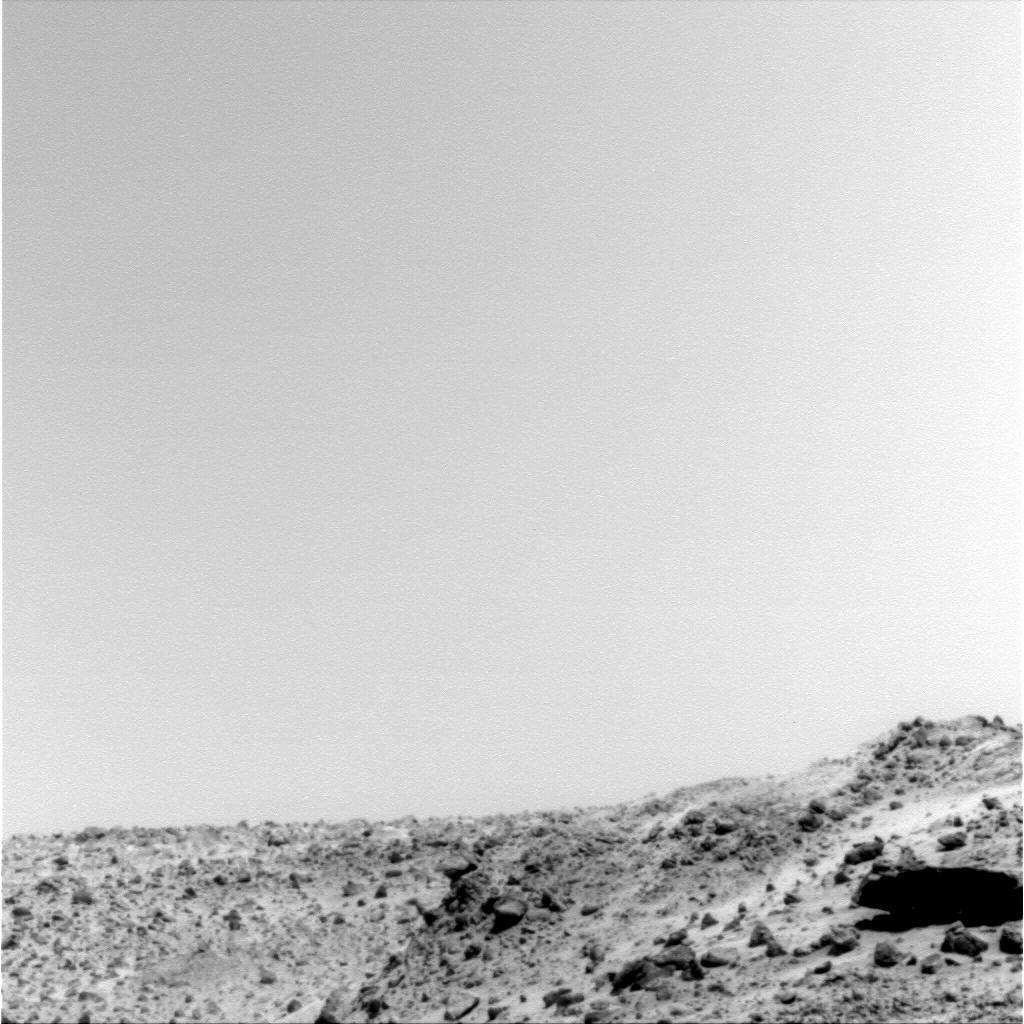
Terrain classes present: Gravel / Sand / Soil, Rock, Shadow, Sky / Distant Mountains